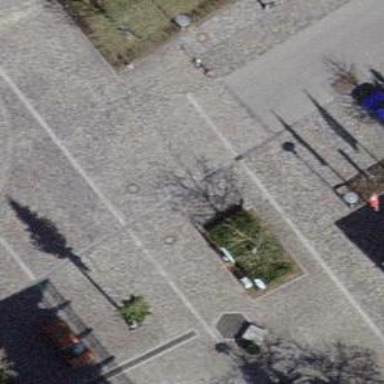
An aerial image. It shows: Urban tree with deciduous leaves.